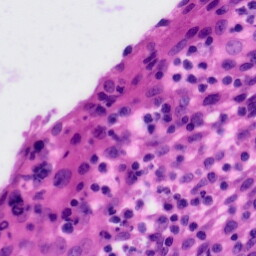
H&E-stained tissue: Tonsil